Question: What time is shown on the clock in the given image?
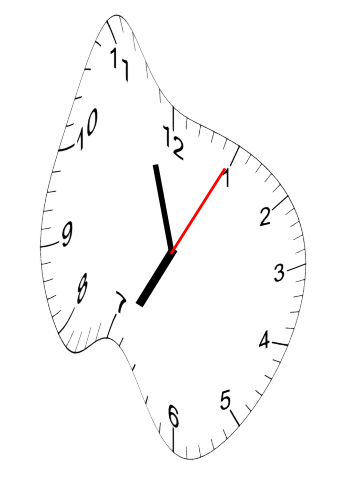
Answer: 06:57:05